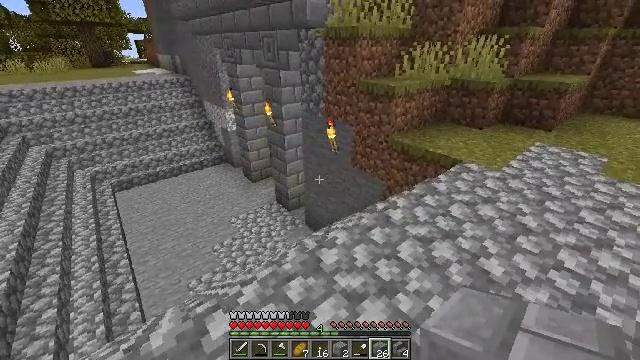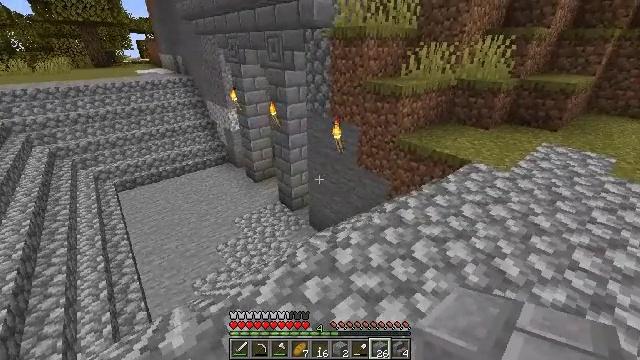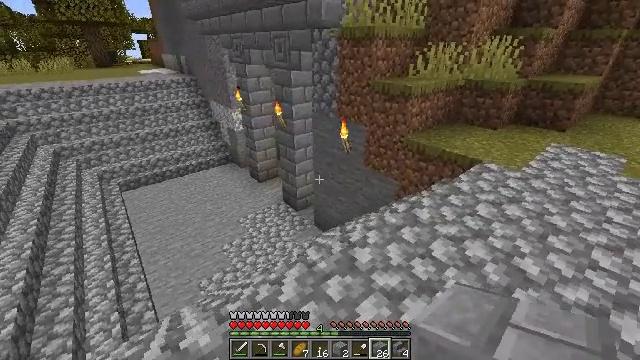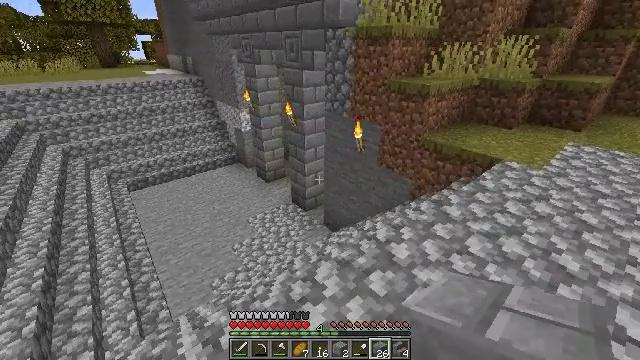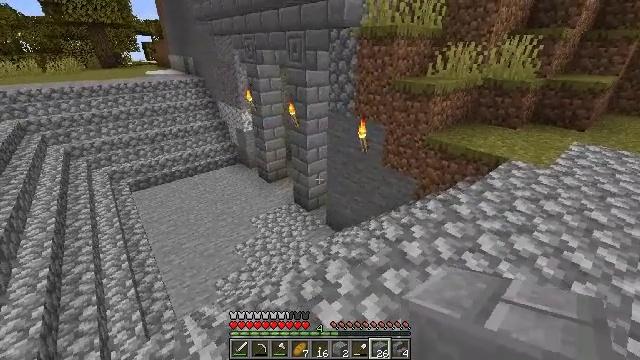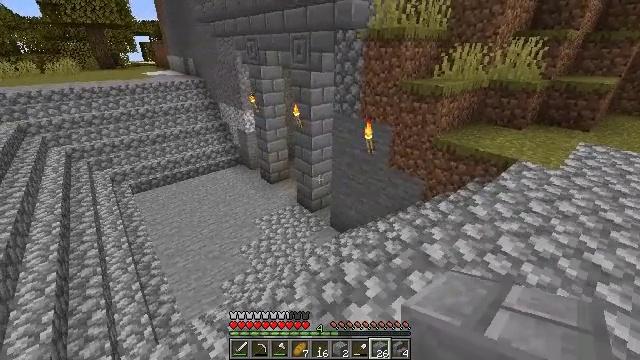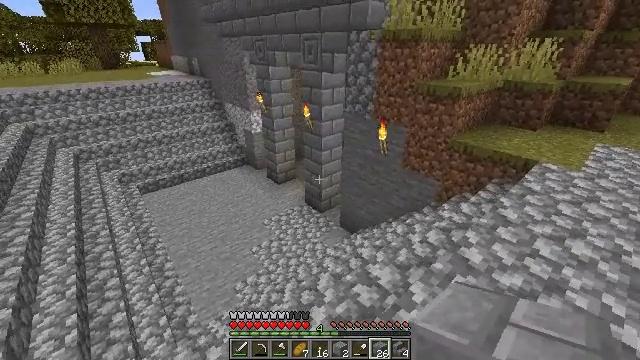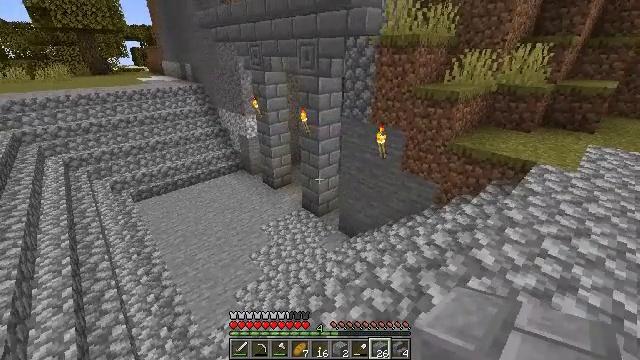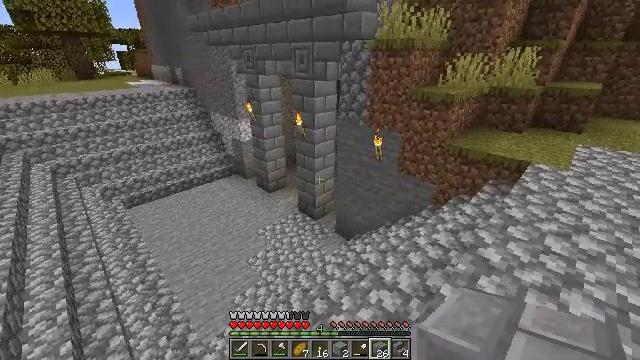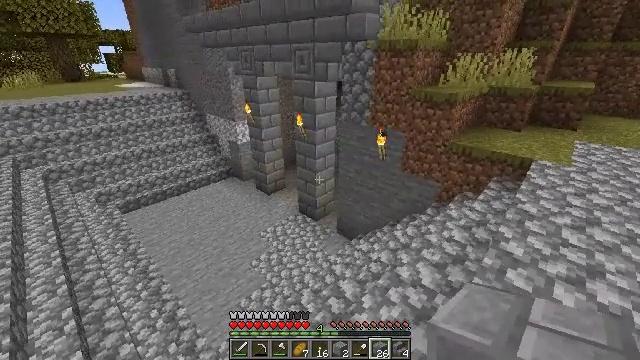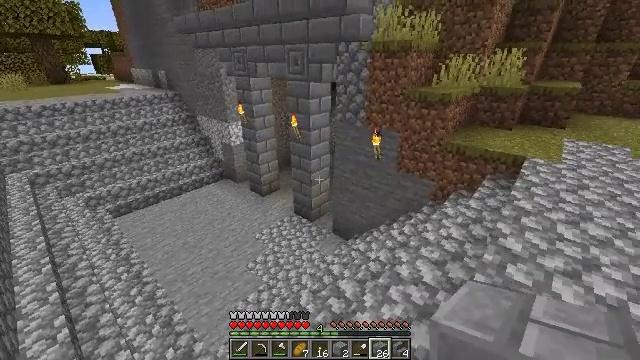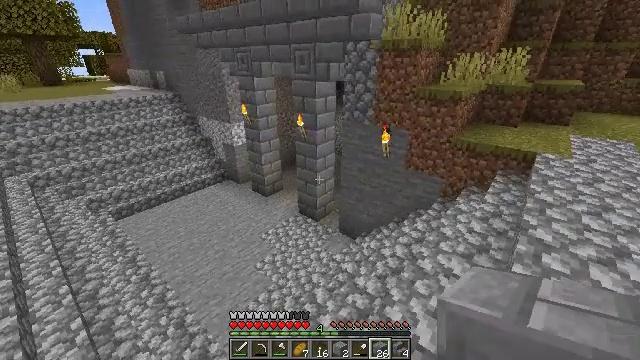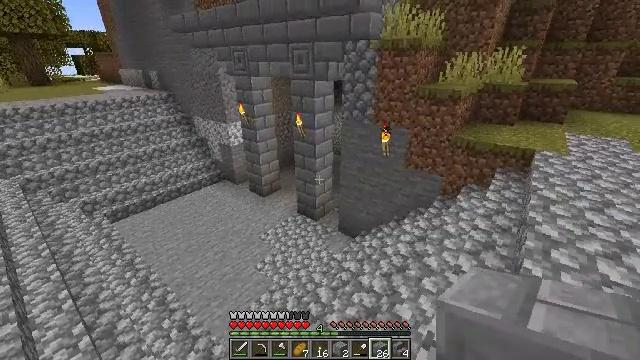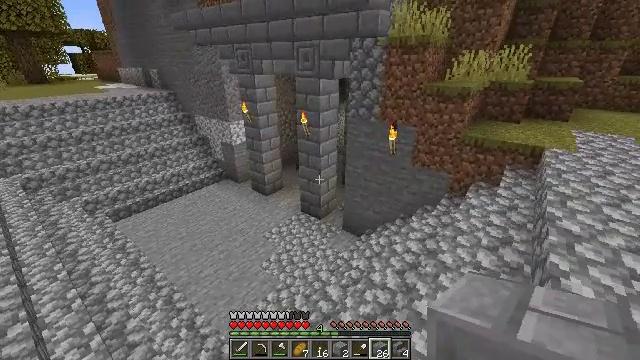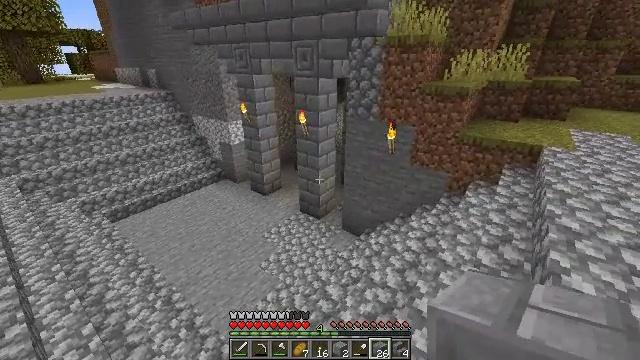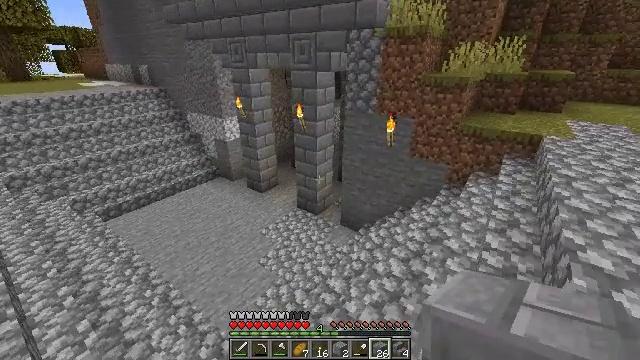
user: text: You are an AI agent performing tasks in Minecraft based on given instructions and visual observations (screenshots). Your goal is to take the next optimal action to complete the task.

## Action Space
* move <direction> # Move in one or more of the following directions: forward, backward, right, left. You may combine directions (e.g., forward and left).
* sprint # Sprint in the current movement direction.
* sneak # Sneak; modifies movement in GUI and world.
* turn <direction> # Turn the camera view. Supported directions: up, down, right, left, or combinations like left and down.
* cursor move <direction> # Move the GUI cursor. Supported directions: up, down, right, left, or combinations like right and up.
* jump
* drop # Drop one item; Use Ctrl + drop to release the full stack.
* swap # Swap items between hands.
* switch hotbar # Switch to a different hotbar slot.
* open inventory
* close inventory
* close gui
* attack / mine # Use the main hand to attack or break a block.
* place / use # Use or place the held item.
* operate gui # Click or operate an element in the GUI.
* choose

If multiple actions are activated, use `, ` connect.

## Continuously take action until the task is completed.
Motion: motion action
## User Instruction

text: Create polished granite using the crafting table.
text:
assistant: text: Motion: move left
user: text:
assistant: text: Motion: move left
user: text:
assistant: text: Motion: move left
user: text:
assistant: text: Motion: move left
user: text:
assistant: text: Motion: move left
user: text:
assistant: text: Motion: move left
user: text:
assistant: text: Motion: move left, turn right
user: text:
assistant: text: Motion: move left, turn right
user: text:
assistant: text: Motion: move left, turn right
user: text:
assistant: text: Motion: move left, turn right
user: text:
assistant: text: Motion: move left, turn right
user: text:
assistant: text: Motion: move left, turn right
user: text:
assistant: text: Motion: move left
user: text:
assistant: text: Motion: move left
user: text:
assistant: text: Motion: move left, turn right
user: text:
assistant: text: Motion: move left
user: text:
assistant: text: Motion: move left, turn right
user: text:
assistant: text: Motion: move left, turn right
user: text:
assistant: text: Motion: move left, turn right
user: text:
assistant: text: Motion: move left, turn right
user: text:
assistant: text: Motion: move left, turn right
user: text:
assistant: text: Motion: move left
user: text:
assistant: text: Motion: move left
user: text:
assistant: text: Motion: move left
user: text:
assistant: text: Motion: no_op
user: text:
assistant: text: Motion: no_op
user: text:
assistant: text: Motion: no_op
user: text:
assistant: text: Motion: turn right
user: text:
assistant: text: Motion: no_op
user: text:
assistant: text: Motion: no_op